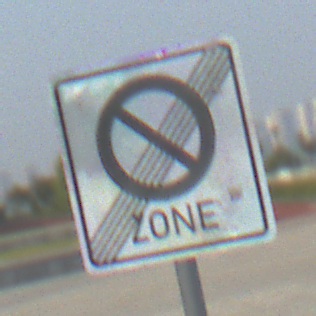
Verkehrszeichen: EndeEingeschraenktesHalteverbotZone
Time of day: SunriseSunset
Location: Outdoor (Urban)
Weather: Clear
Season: NotSpecified
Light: Natural